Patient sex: M
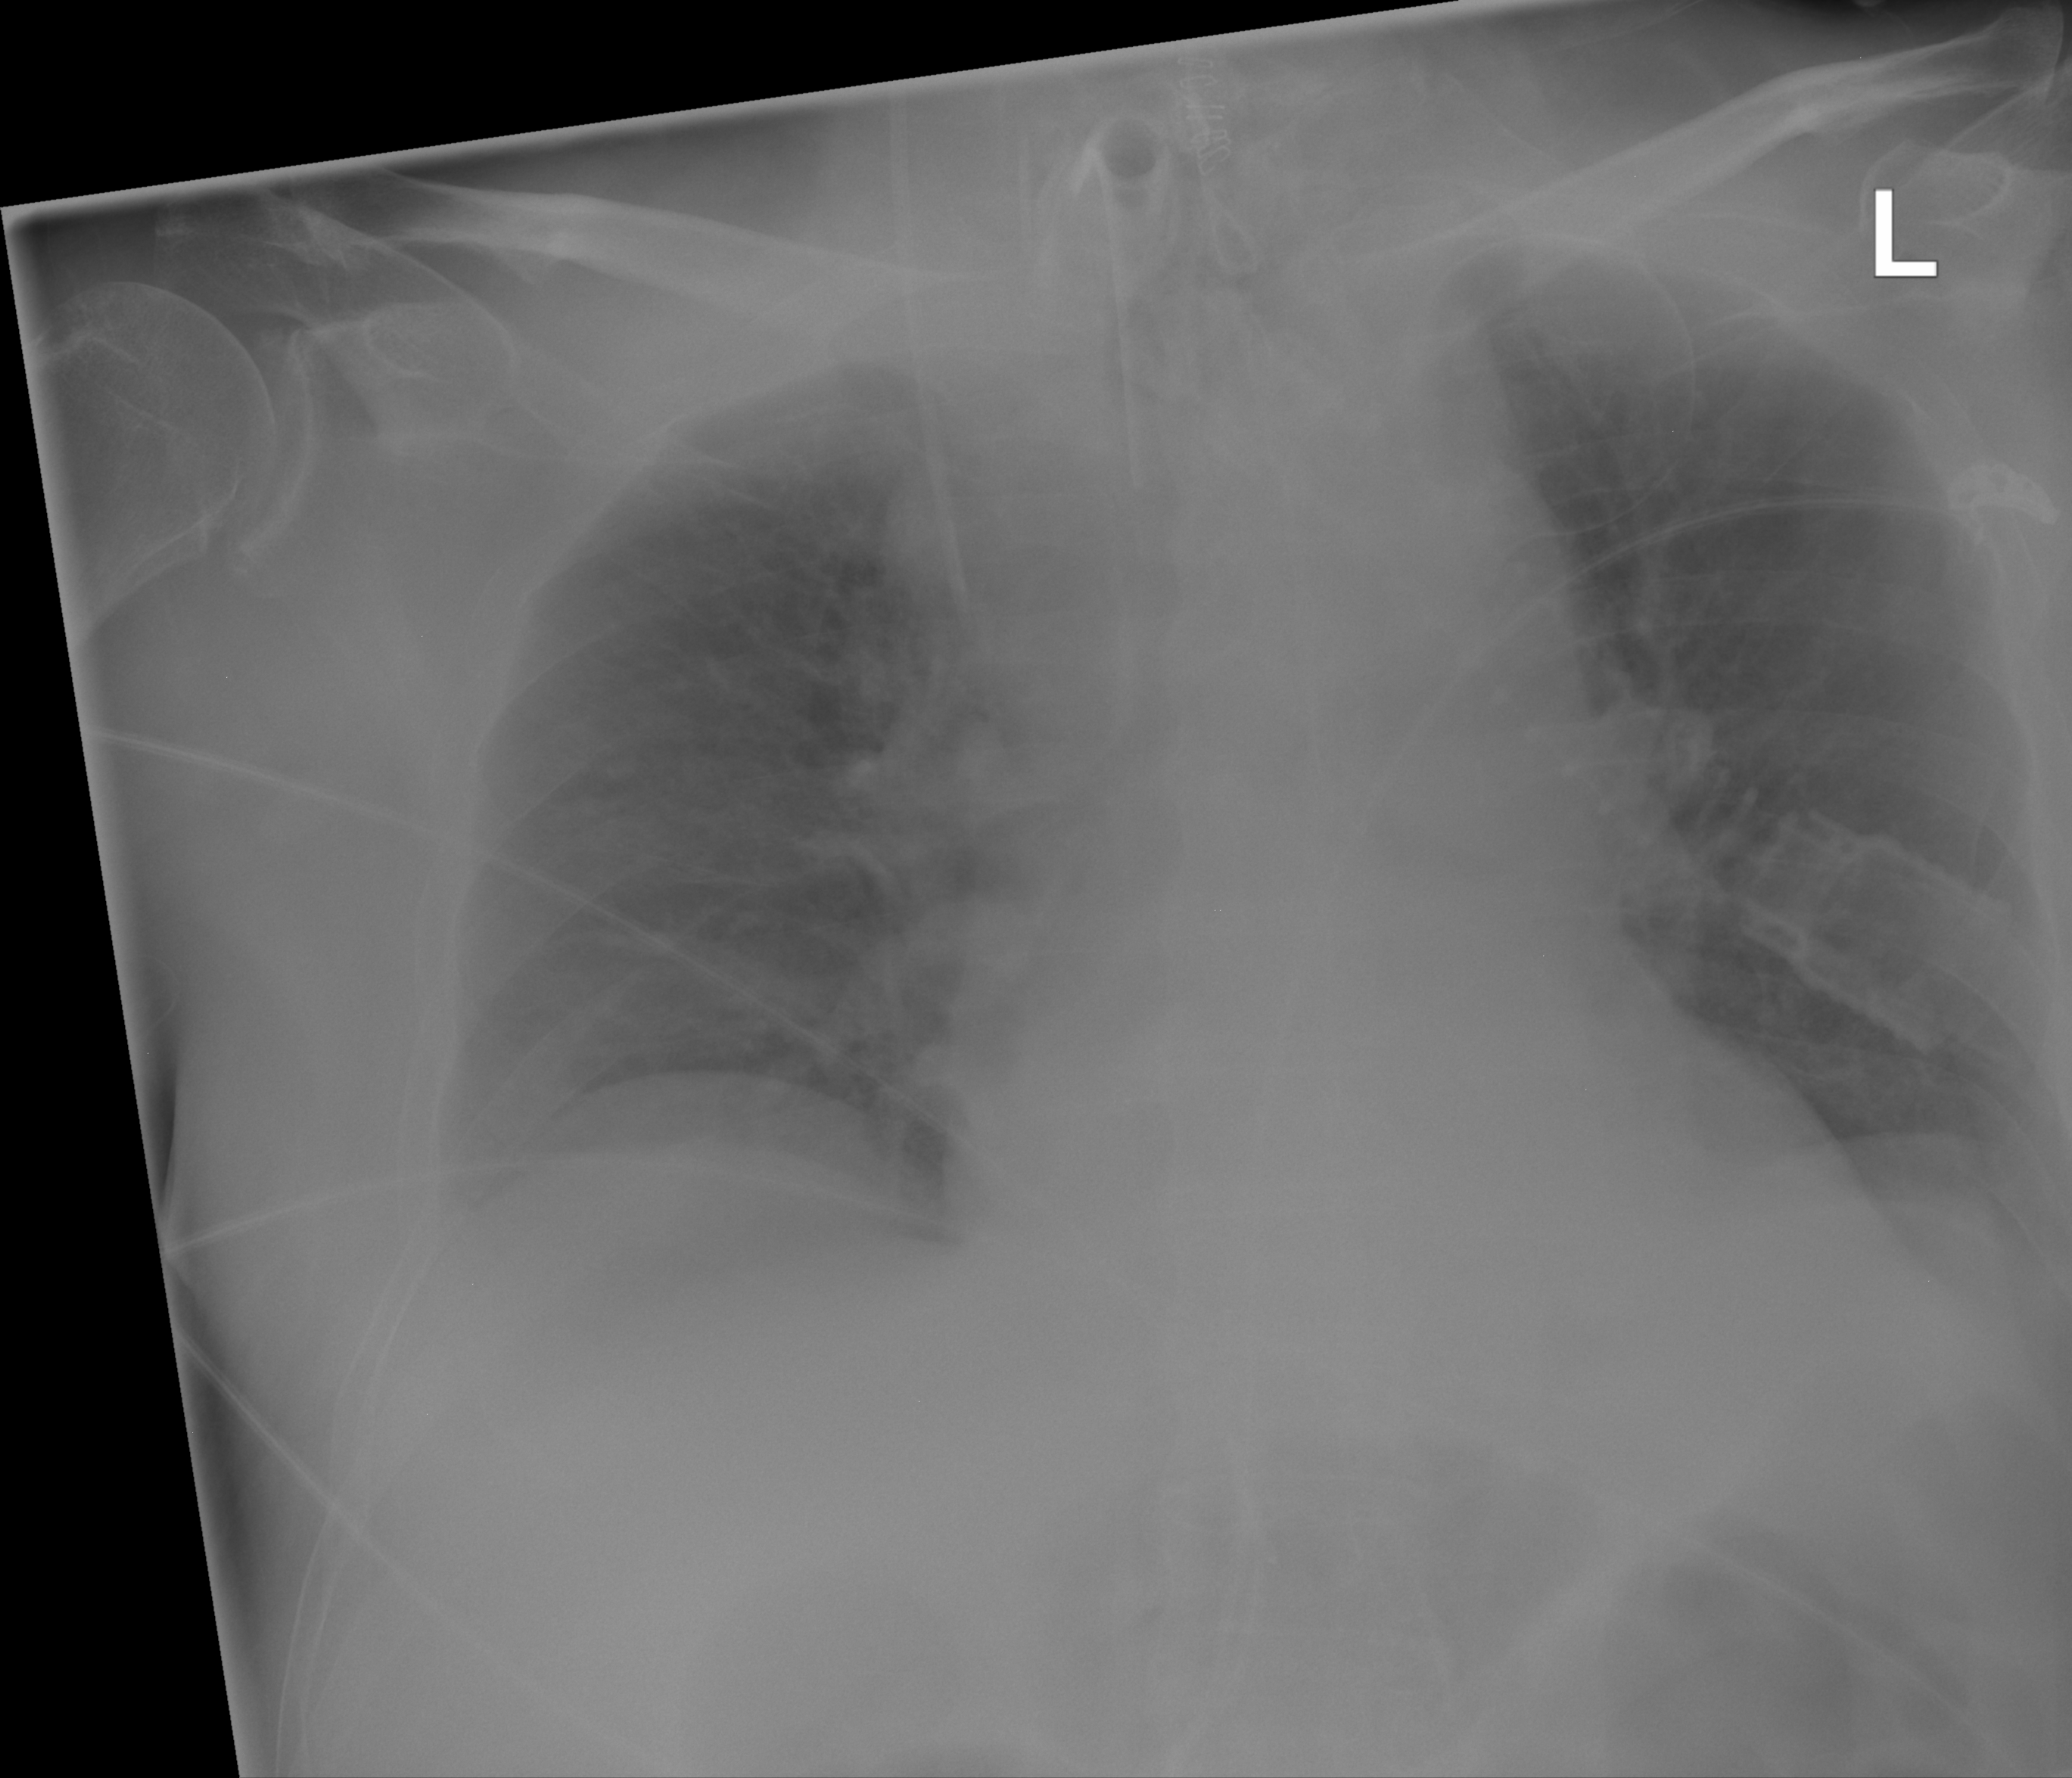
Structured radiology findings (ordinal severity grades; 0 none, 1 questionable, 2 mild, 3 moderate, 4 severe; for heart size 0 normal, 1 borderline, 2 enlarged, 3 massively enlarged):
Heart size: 2
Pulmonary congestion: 2
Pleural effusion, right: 2
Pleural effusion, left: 0
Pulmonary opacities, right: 0
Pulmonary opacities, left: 0
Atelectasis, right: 2
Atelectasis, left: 0